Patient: sex F, age 31
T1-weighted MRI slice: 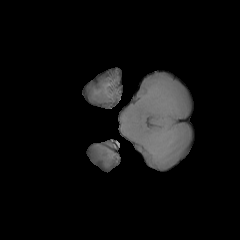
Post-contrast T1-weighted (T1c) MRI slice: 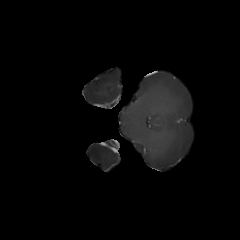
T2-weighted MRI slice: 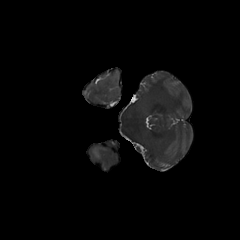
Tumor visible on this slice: yes
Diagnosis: Astrocytoma, IDH-mutant
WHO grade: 2